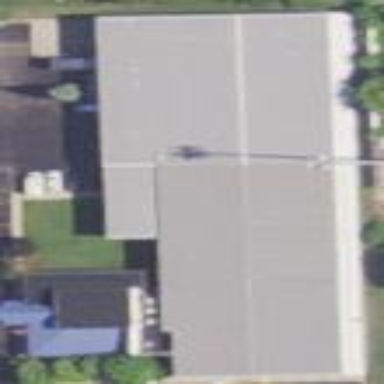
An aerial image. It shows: Industrial building.